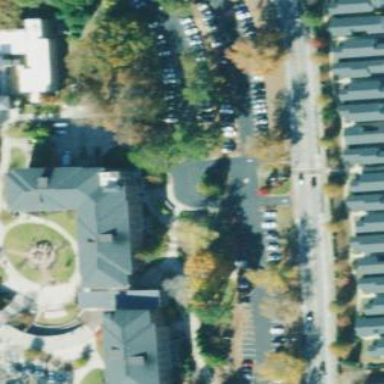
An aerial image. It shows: Residential building located in university campus.